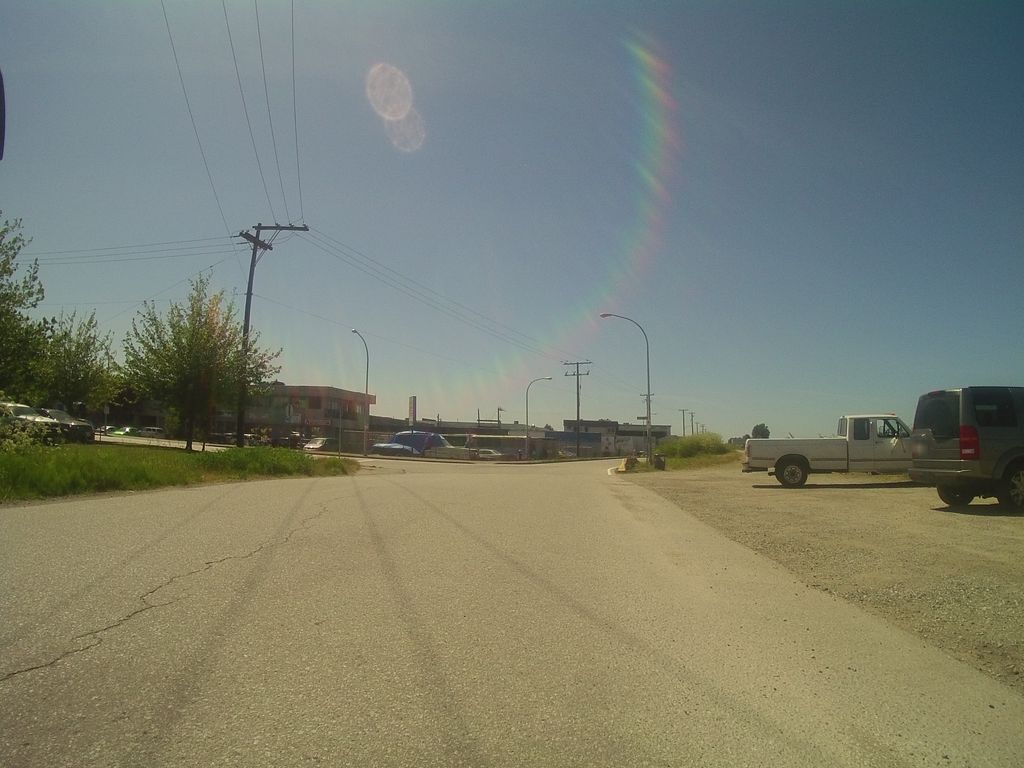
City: vancouver